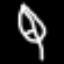
Label: leaf